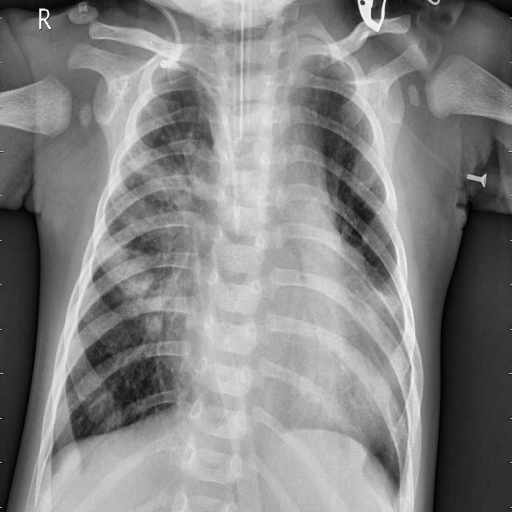
Finding: PNEUMONIA